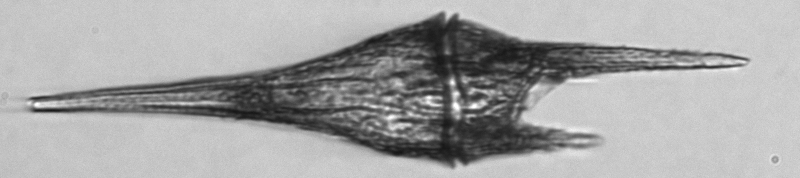
Label: Tripos_furca